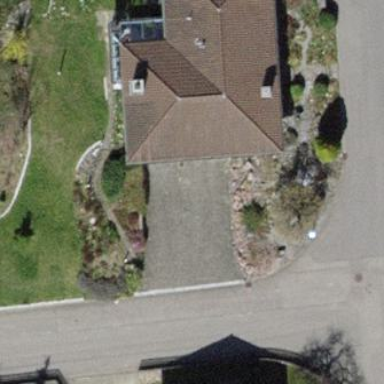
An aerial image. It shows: Detached building with hipped roof shape.